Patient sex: M
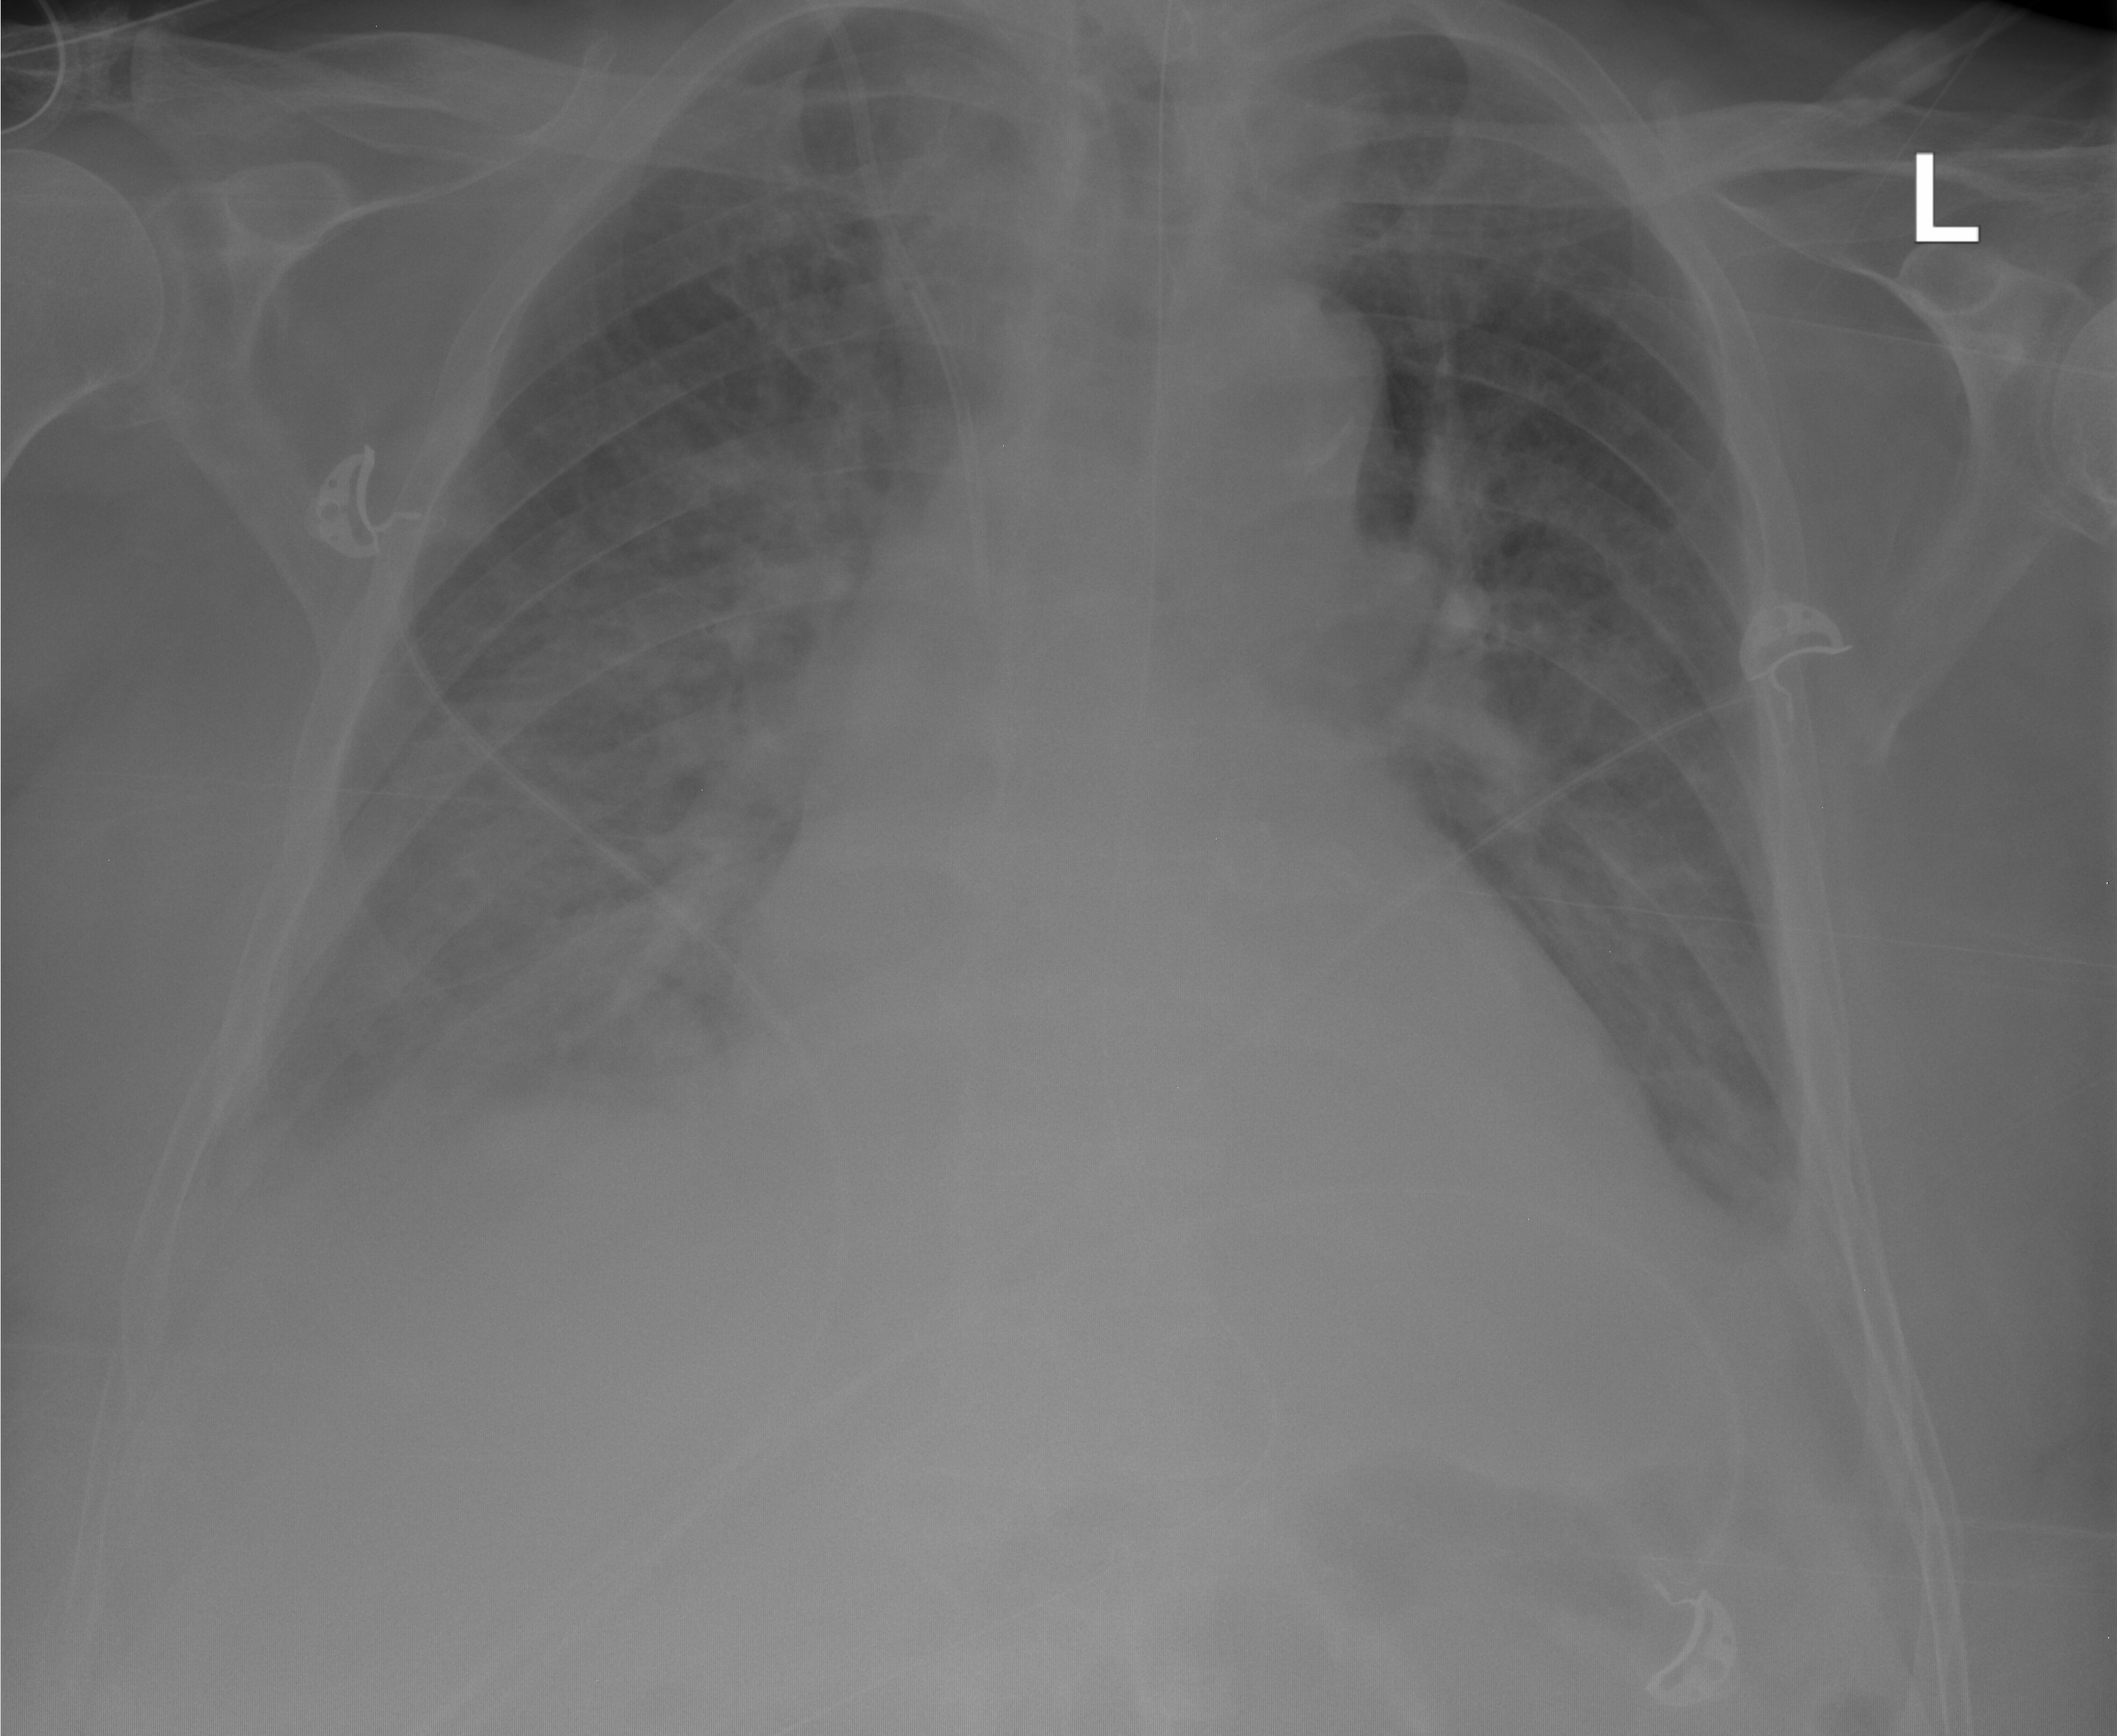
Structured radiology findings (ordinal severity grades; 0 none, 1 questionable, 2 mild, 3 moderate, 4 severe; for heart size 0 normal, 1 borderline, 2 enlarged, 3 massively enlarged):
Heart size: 2
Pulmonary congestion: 0
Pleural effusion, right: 2
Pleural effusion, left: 2
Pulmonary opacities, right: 1
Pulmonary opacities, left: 0
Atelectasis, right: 2
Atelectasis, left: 3